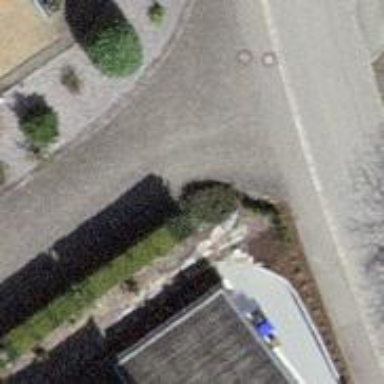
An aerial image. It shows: Driveway.